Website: crate-barrel
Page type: billing-address
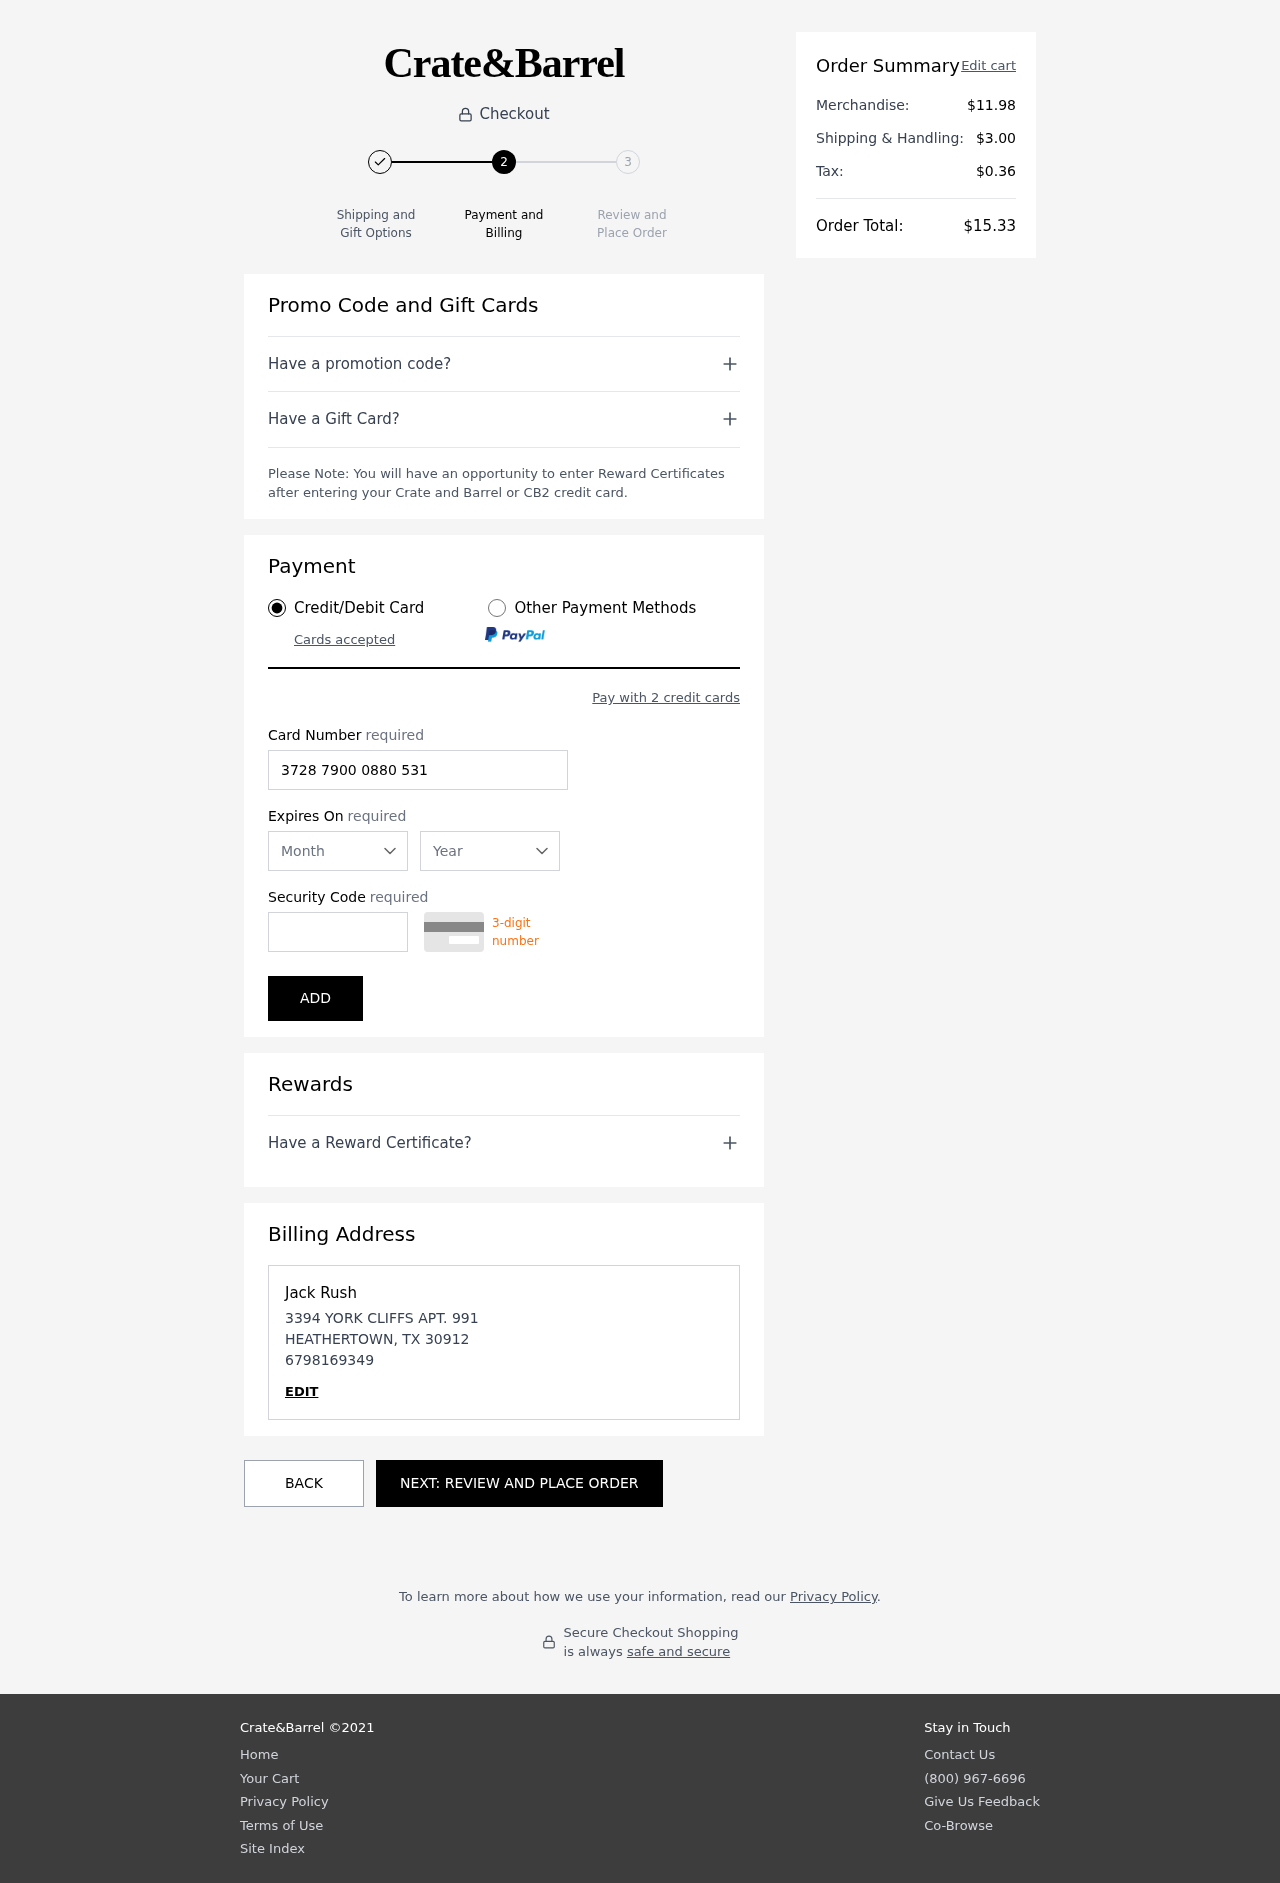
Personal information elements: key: PII_CARD_CVV
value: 2017
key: PII_CARD_EXPIRY_MONTH
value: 04
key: PII_CARD_EXPIRY_YEAR
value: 28
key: PII_CARD_NUMBER
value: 3728 7900 0880 531
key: PII_CITY
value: HEATHERTOWN
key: PII_FULLNAME
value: Jack Rush
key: PII_PHONE
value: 6798169349
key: PII_POSTCODE
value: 30912
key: PII_STATE_ABBR
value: TX
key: PII_STREET
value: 3394 YORK CLIFFS APT. 991
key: PII_FIRSTNAME
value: Jack
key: PII_LASTNAME
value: Rush
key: PII_PHONE_LINE
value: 9349
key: PII_PHONE_SUFFIX
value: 9349
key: PII_POSTCODE_FULL
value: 30912
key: PII_PHONE2
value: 6798169349
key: PII_PHONE3
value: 6798169349
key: PII_FULLNAME2
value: Jack Rush
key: PII_FULLNAME3
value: Jack Rush
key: PII_FIRSTNAME2
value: Jack
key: PII_FIRSTNAME3
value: Jack
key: PII_LASTNAME2
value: Rush
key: PII_LASTNAME3
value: Rush
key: PII_FIRSTNAME_DERIVED
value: Jack
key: PII_LASTNAME_DERIVED
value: Rush
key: PII_PHONE_NUMERIC
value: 6798169349
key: PII_PHONE_LINE_NUMERIC
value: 9349
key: PII_PHONE_SUFFIX_NUMERIC
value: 9349
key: PII_POSTCODE_NUMERIC
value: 30912
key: PII_PHONE2_NUMERIC
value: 6798169349
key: PII_PHONE3_NUMERIC
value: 6798169349
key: PII_FULLNAME_DERIVED
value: Jack Rush
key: PII_NAME_FULL_DERIVED
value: Jack Rush
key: PII_PHONE_DIGITS
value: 6798169349
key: PII_PHONE_LAST4
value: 9349
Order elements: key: ORDER_SUBTOTAL
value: $11.98
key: ORDER_SHIPPING_COST
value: $3.00
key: ORDER_TAX
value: $0.36
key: ORDER_TOTAL
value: $15.33